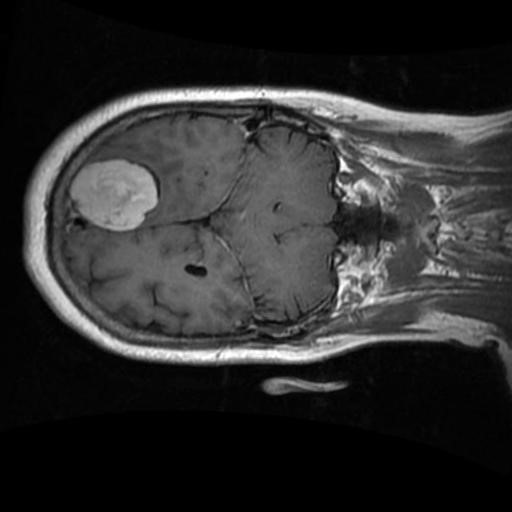
Label: brain_menin